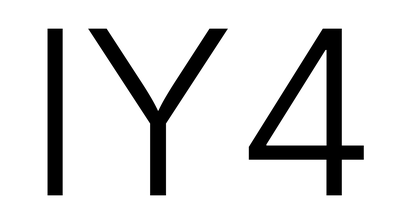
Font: Inter_Light